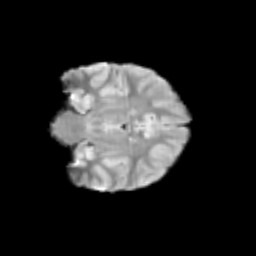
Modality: T2w
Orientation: coronal
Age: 10
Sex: female
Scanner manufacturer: siemens
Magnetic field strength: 3 T
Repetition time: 3.8 s
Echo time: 0.07 s